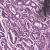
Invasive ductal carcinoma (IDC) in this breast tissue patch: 1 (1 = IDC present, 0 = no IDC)